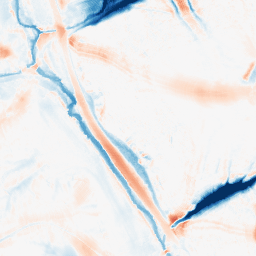
Category: morphological
Decomposition family: morphological
Decomposition parameters: operation: average
size: 20
Upsampling method: lanczos
Upsampling parameters: scale: 8
Upsampling scale: 8